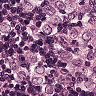
Metastatic tissue present: yes